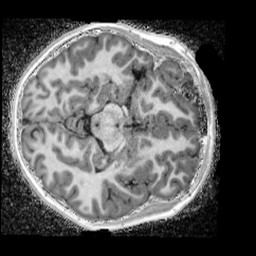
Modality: UNIT1_denoised
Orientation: axial
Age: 13
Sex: female
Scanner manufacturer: siemens
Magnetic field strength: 3 T
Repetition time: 4 s
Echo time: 0.00299 s